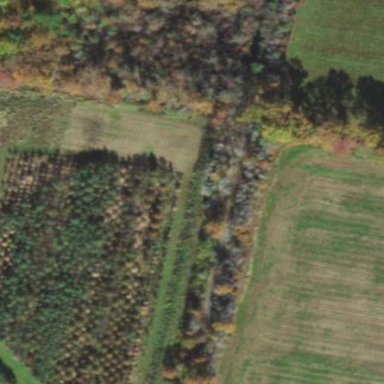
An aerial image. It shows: Orchard.